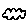
Label: cloud